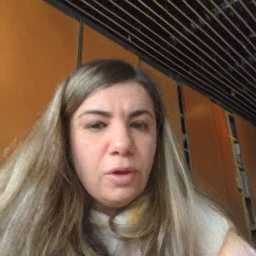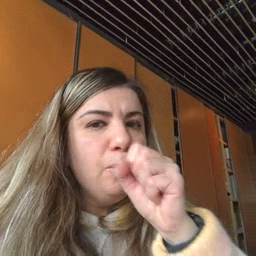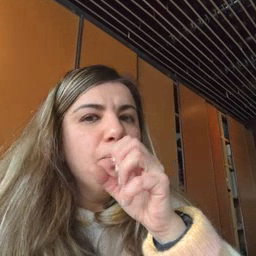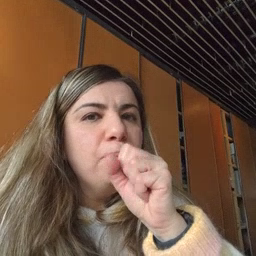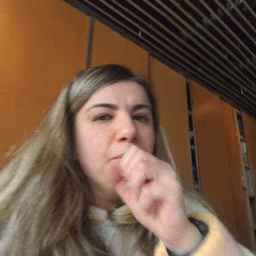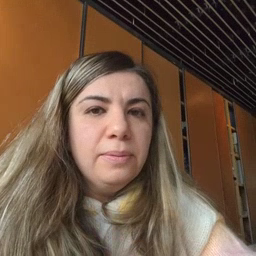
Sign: orange